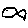
Label: fish